Field crop: maize
Growth stage: 1
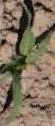
Species: maize